Aerial crown-view tile of a tropical tree (Barro Colorado Island, Panama), acquired 20250414:
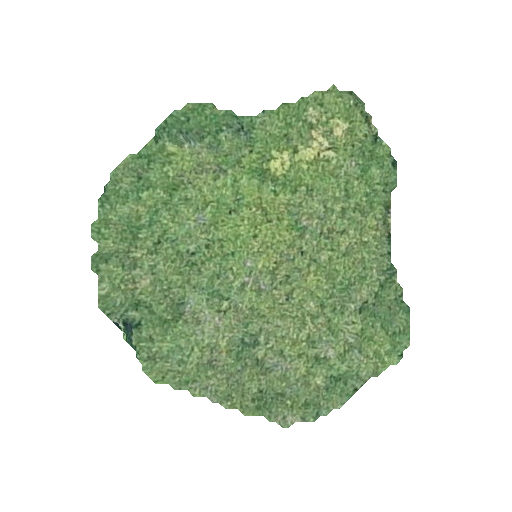
Species: Prioria copaifera
GBIF accepted scientific name: Prioria copaifera
Crown area: 119.377 m²